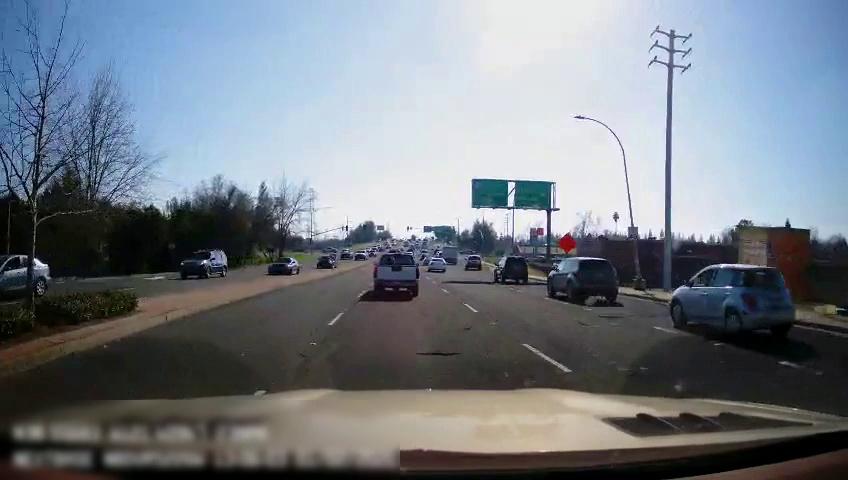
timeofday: Day
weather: Sunny
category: Drivable Space
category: Drivable Space
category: Vehicles | Truck
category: Vehicles | Car
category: Vehicles | SUV
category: Vehicles | Car
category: Vehicles | Car
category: Vehicles | SUV
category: Vehicles | Car
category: Vehicles | SUV
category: Vehicles | Car
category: Vehicles | SUV
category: Vehicles | SUV
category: Vehicles | Car
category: Vehicles | Other LV
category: Lanes | Current Lane
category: Lanes | Current Lane
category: Lanes | Alternate Lane
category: Traffic | Signs
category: Traffic | Signs
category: Traffic | Signs